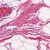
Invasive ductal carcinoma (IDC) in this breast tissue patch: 0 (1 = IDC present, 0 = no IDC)